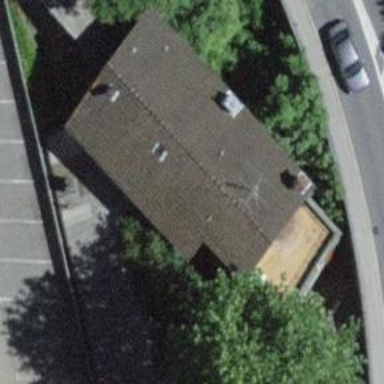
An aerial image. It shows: Restaurant.